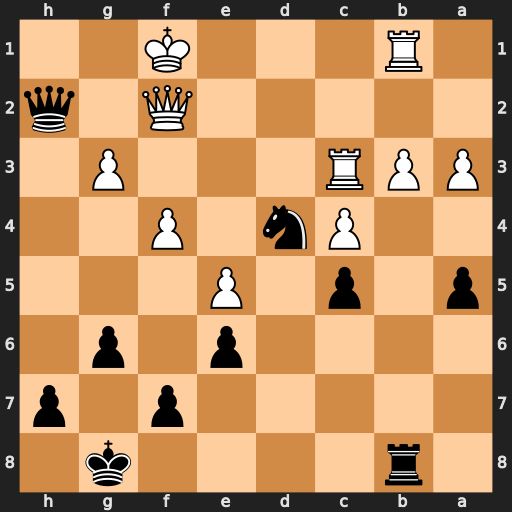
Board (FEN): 1r4k1/5p1p/4p1p1/p1p1P3/2Pn1P2/PPR3P1/5Q1q/1R3K2
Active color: b
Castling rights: -
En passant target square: -
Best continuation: Qh1+ Qg1 Qxg1+ Kxg1 Ne2+ Kh2 Nxc3